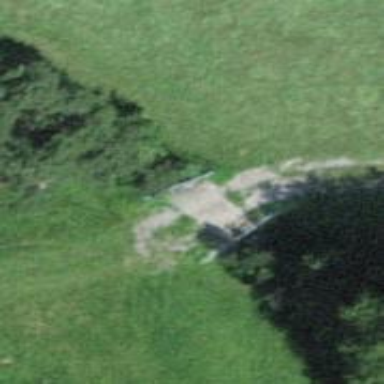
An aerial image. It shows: Track road on gravel surface leading over bridge with grade 2 track type.